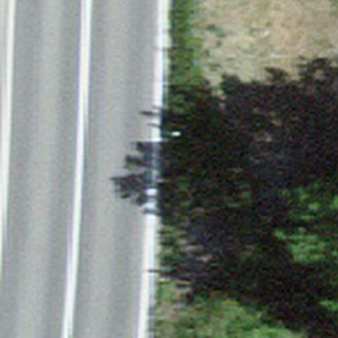
Label: other